Aerial crown-view tile of a tropical tree (Barro Colorado Island, Panama), acquired 20250818:
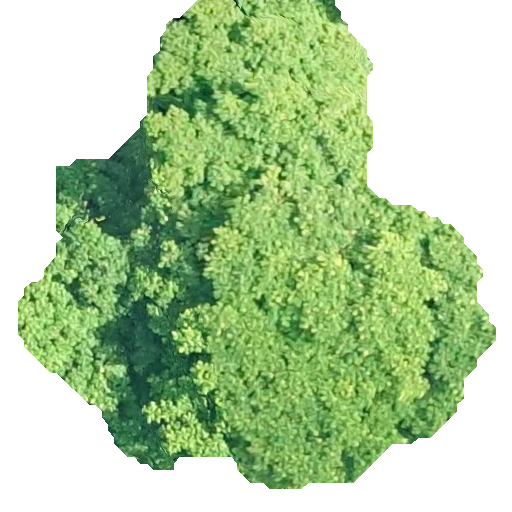
Species: Tachigali panamensis
GBIF accepted scientific name: Tachigali panamensis
Crown area: 223.525 m²